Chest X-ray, PA view. Patient: 43 years old, sex F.
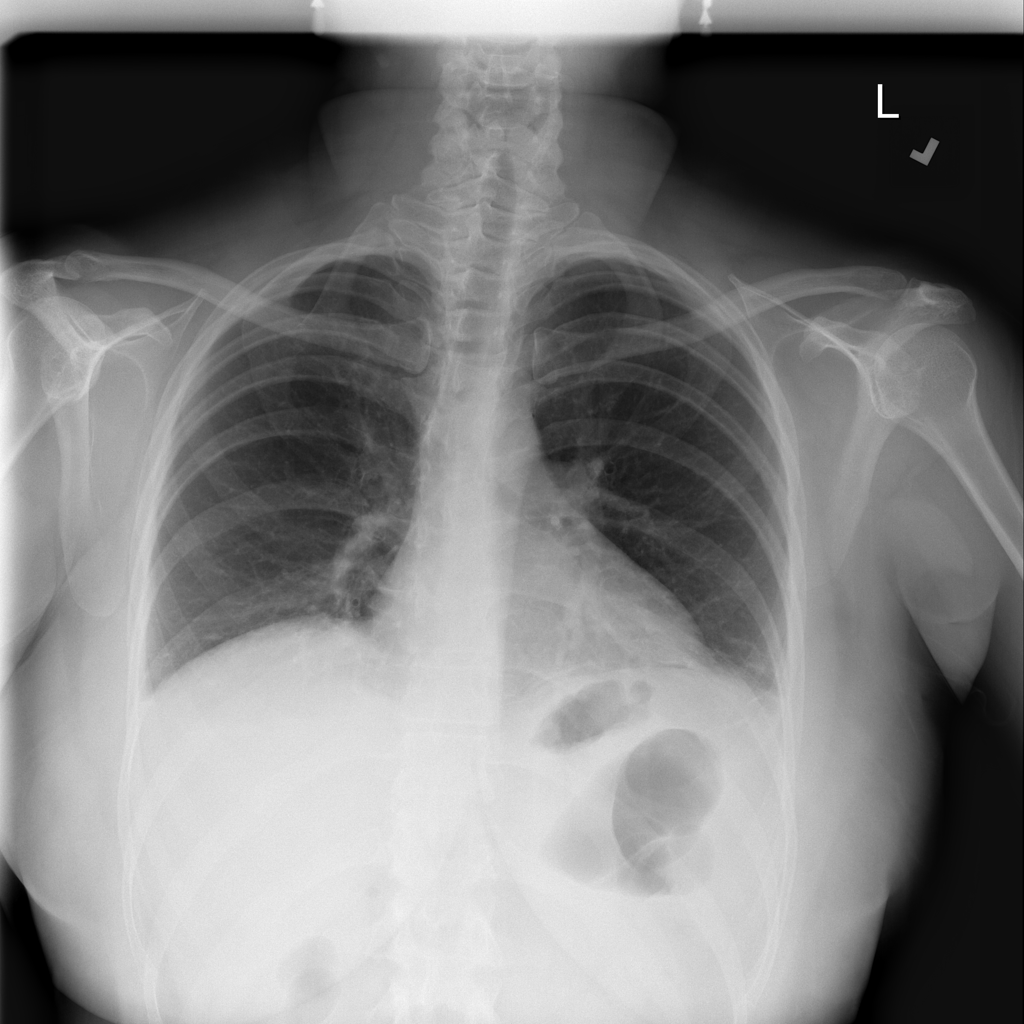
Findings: Atelectasis